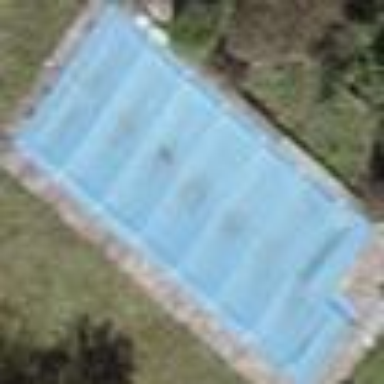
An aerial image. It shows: Swimming pool located in leisure land.